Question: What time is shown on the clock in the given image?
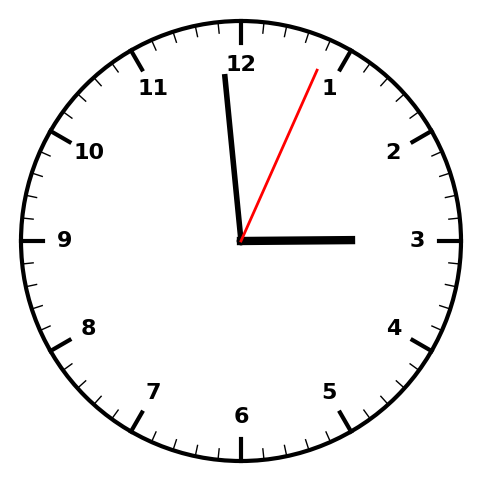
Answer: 02:59:04